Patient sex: F
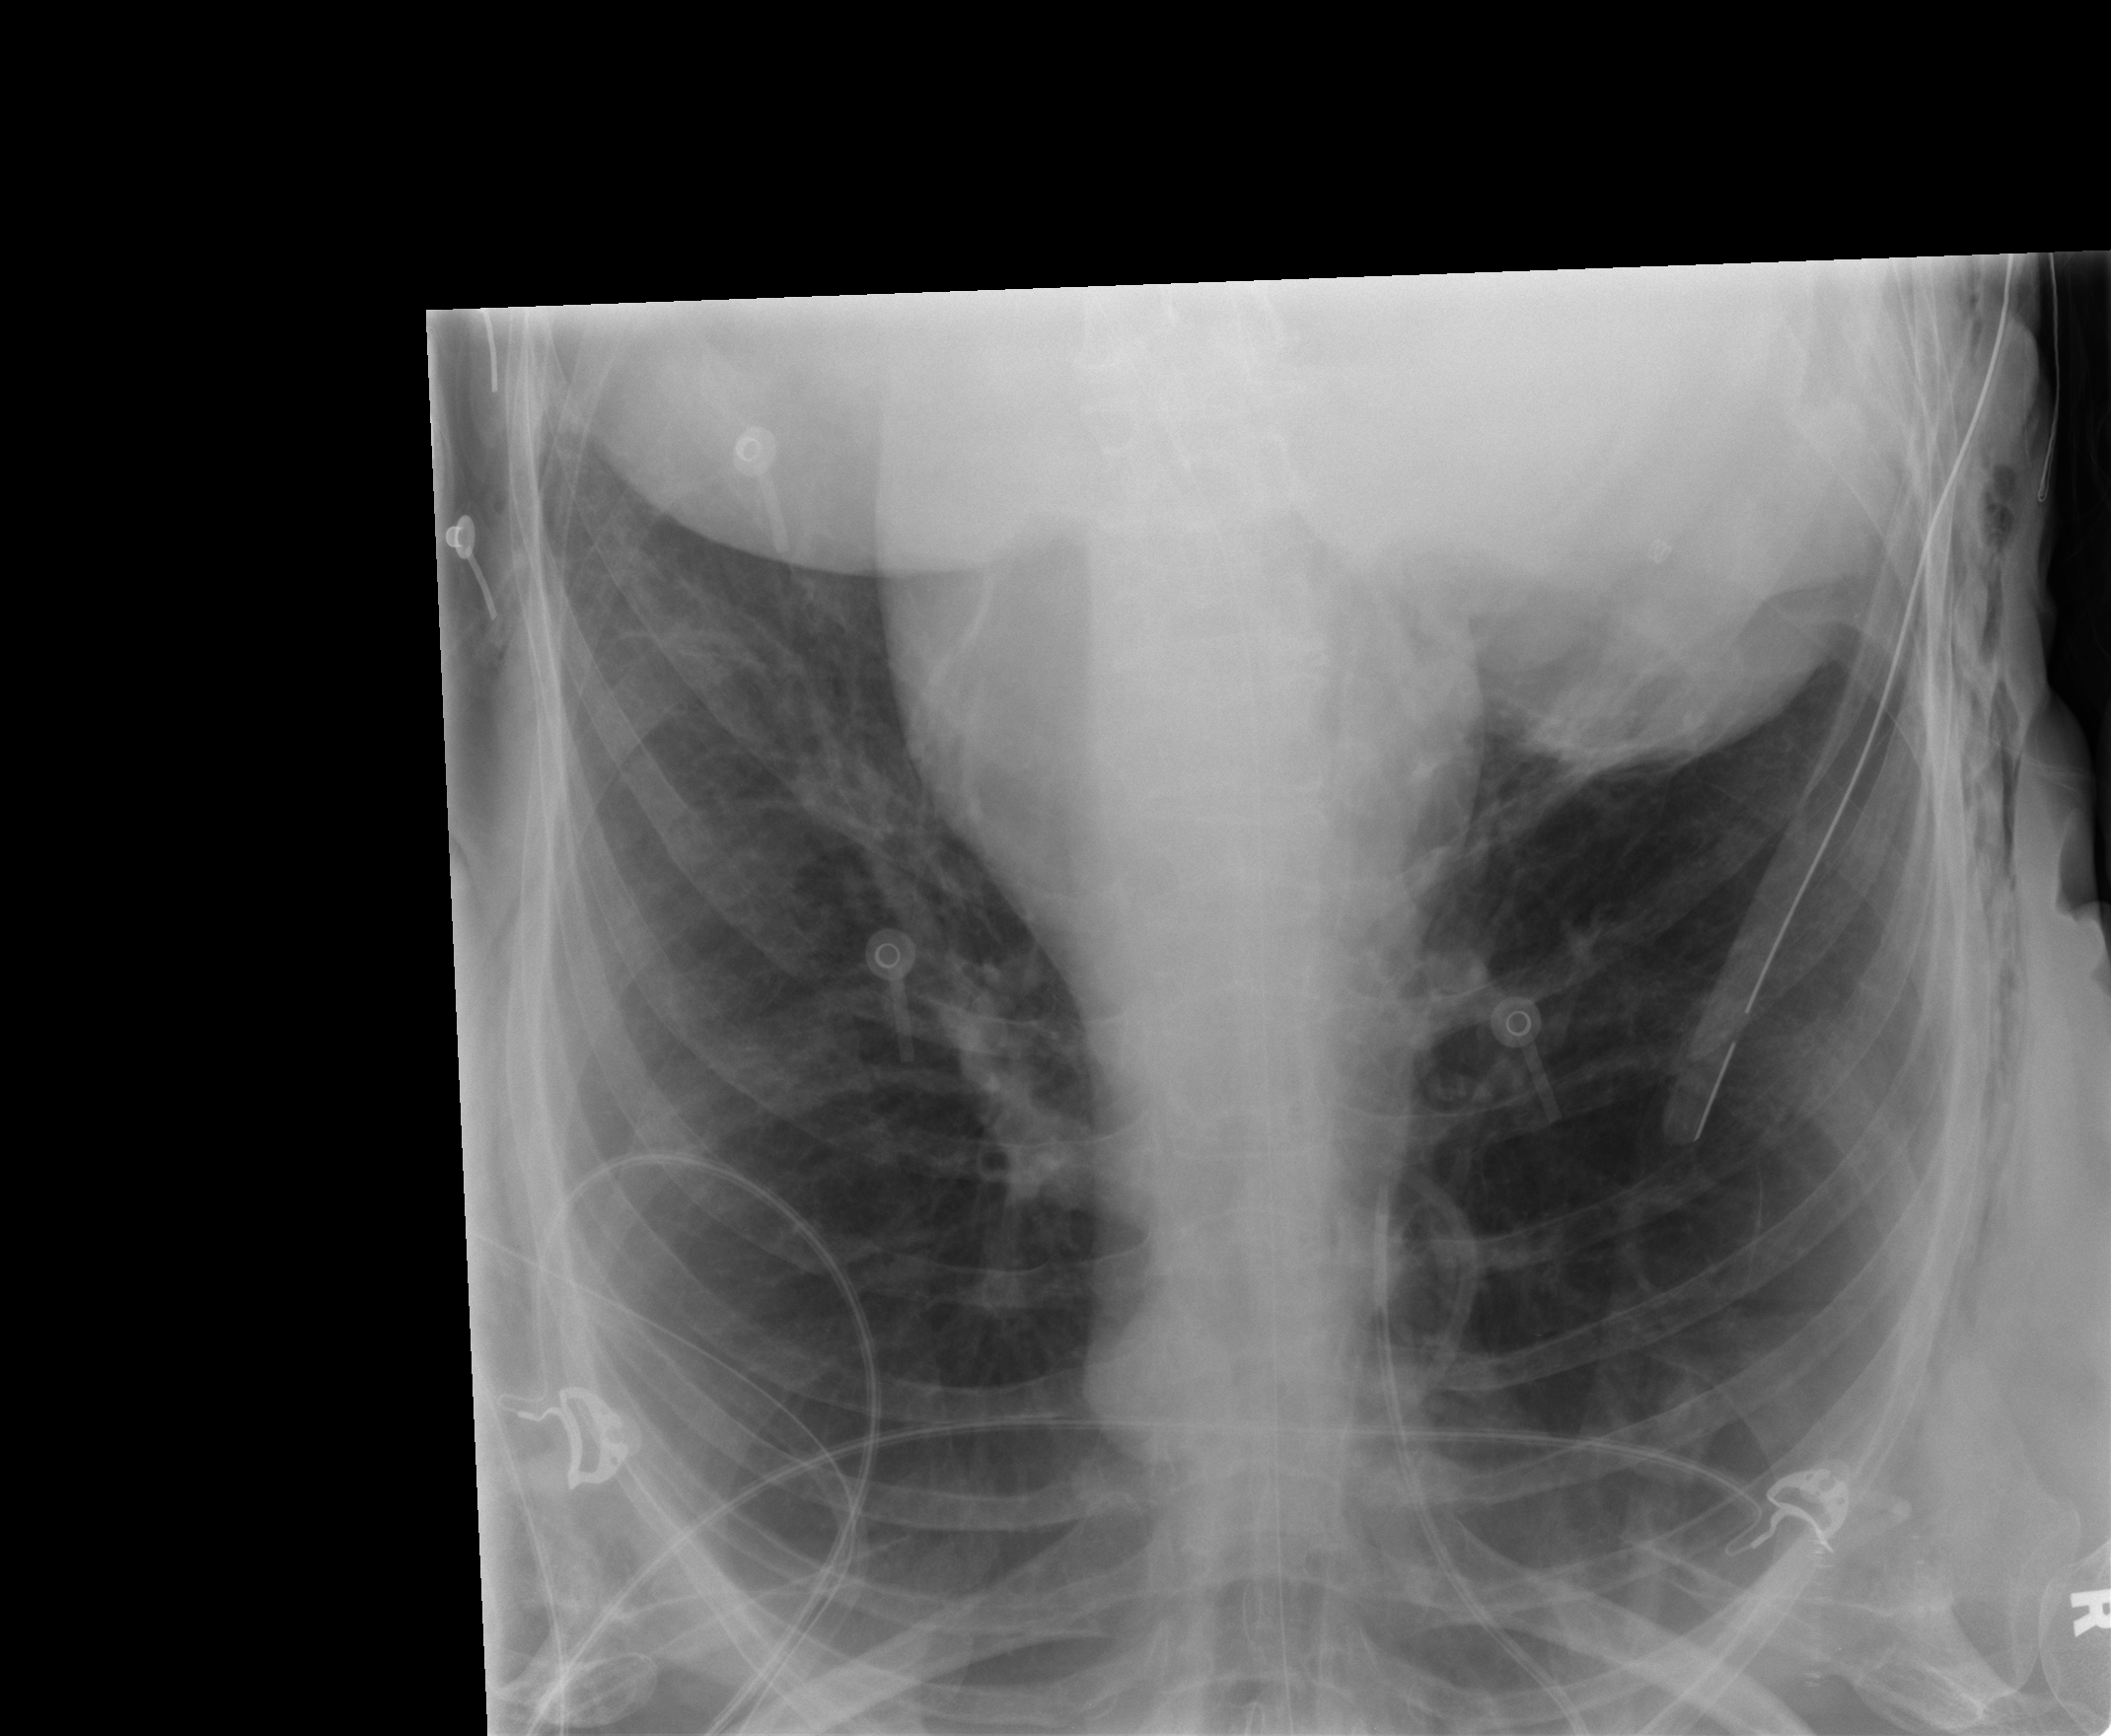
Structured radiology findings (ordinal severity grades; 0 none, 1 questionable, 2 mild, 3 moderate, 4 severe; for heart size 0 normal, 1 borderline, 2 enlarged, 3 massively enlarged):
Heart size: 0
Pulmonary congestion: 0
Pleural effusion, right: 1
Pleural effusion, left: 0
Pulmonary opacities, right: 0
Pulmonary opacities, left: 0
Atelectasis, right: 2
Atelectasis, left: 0